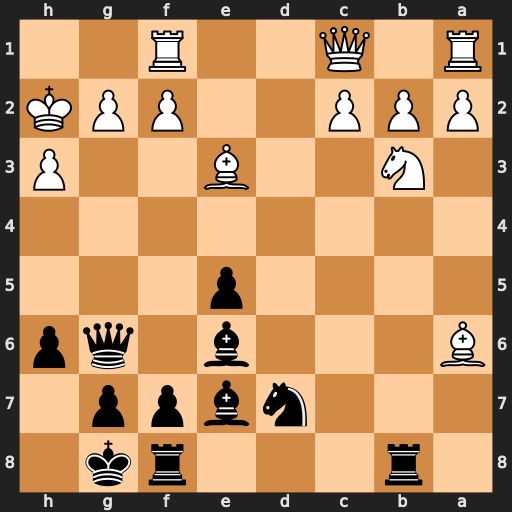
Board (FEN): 1r3rk1/3nbpp1/B3b1qp/4p3/8/1N2B2P/PPP2PPK/R1Q2R2
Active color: b
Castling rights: -
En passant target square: -
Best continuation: Bd5 f3 Qxa6